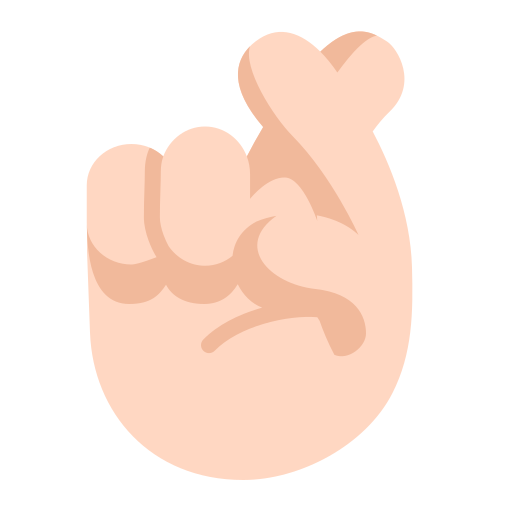
crossed fingers flat light